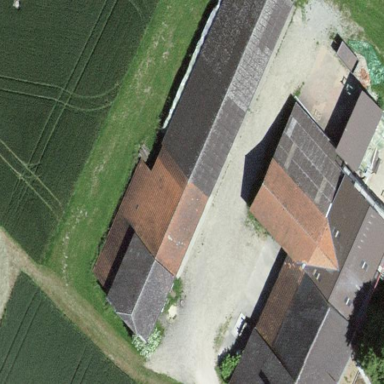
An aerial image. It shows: Farmyard area.